Question: I think what I want is quite simple but I am not sure where to start. I want something like this on my web page:

And when the user clicks Yes or no, a background (AJAX) call goes out to URL that looks like this:
'''
http://yesnoservice.com/helpful?value=yes+url="mywebpage.com/myurl/1"
'''
Also: when the user clicks on the link, the text changes a little to not allow them to vote again so it might say. "Thank you for helping us improve our site."
I am using Bootstrap and JQuery. I was trying to experiment with JS Fiddle but really I am not sure how to put this together.
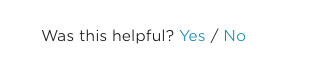
Answer: Suppose your element in the page looks something like this:
'''
<div id="helpful">
Was this answer helpful?
<a id="yes-link" ... >yes / <a id="no-link" ...>no
</div>
'''
You need to bind a click event handler to these two elements. For one of the two, the code would look like this:
'''
$("#yes-link").click(function () {
// Do ajax call
$.get("http://yesnoservice.com/helpful", {value: "yes", url:"mywebpage.com/myurl/1"}).done(function(data) {...});
// Substitute content
$("#helpful").html("Thank you for your response!");
});
'''
This requires jQuery. If you're not familiar with it, I recommend reading the docs, they are quite easy to understand. Relevant pages for '$.get' and '.html':
<URL>
<URL>